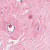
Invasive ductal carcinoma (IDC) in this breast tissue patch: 0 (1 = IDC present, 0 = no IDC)